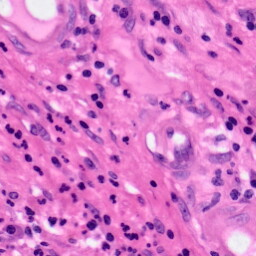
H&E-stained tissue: Pancreatic